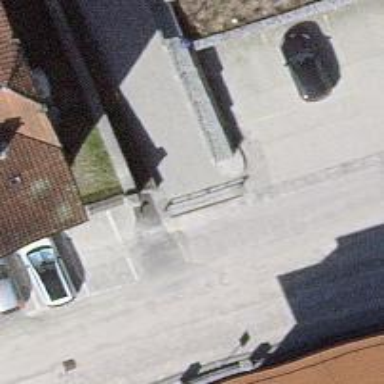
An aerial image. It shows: Swing gate.